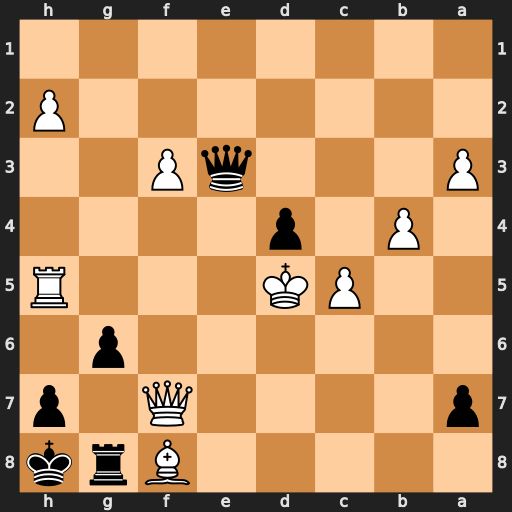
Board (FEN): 5Brk/p4Q1p/6p1/2PK3R/1P1p4/P3qP2/7P/8
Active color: b
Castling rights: -
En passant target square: -
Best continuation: Qb3+ Kxd4 Qxf7